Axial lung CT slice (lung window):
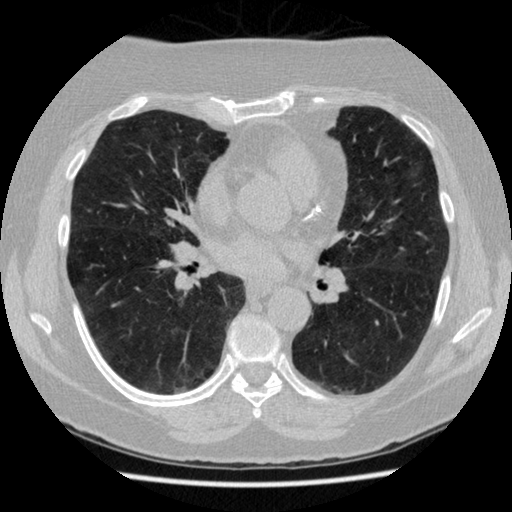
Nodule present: no